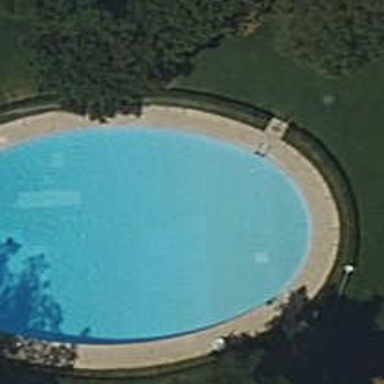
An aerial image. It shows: Swimming pool located in leisure land.